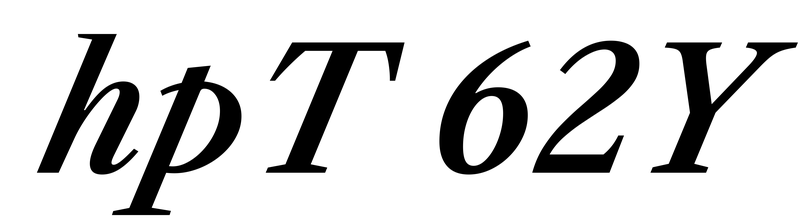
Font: LibreCaslonText-Italic_SemiBold_Italic